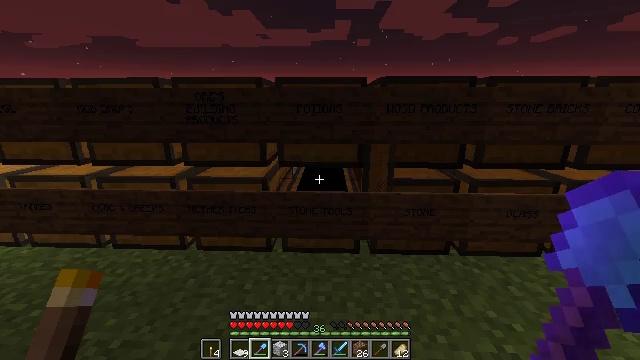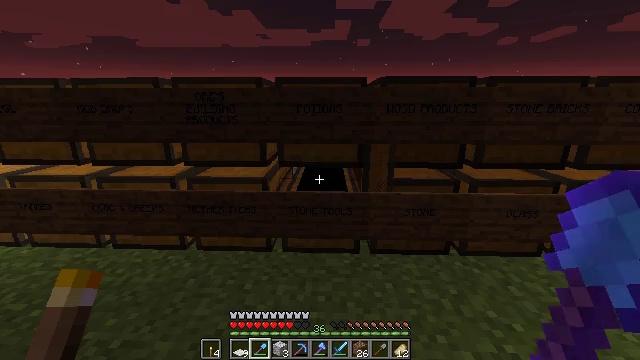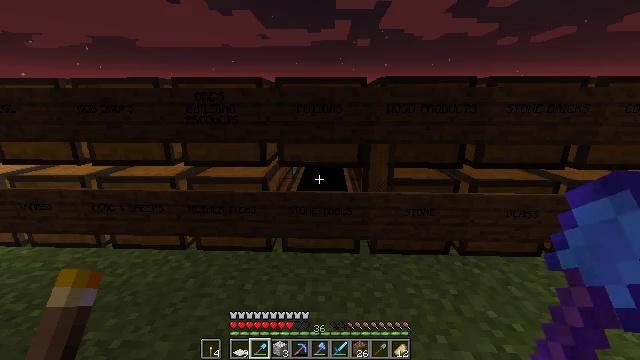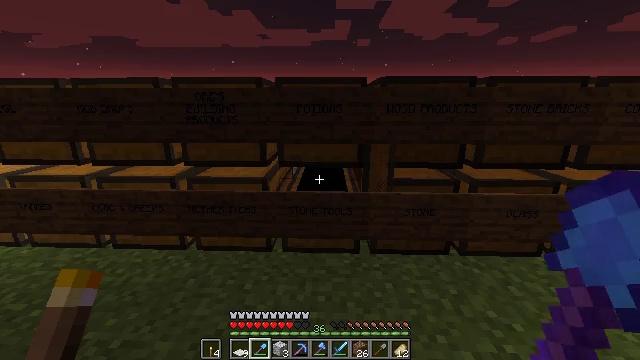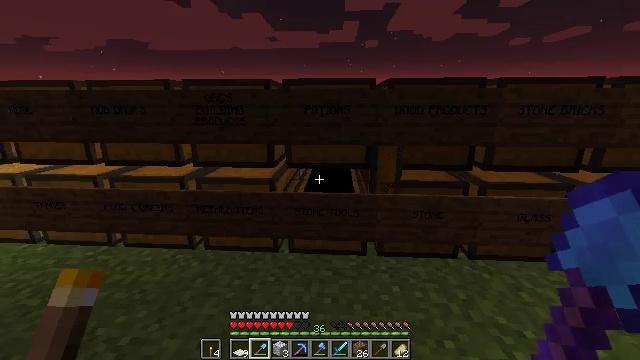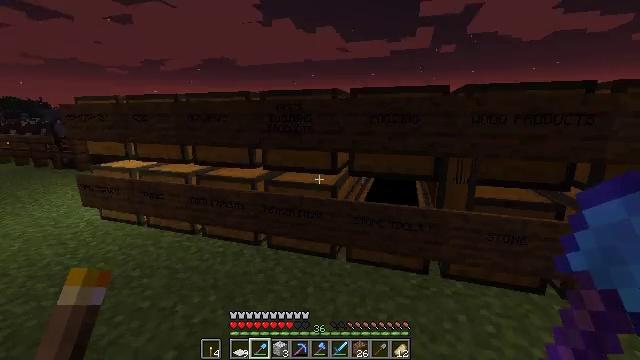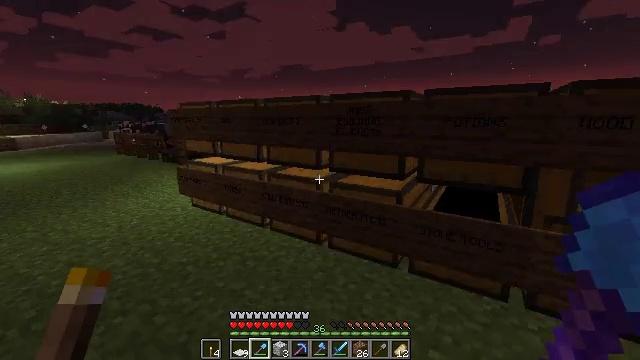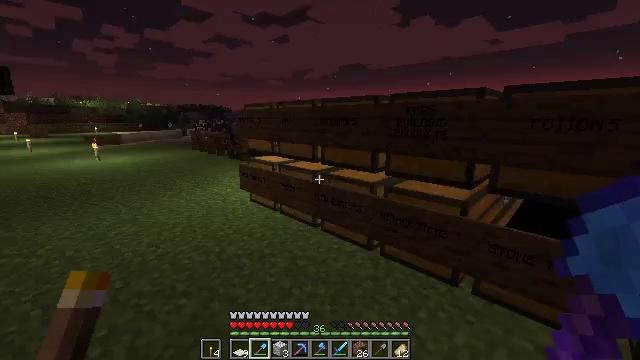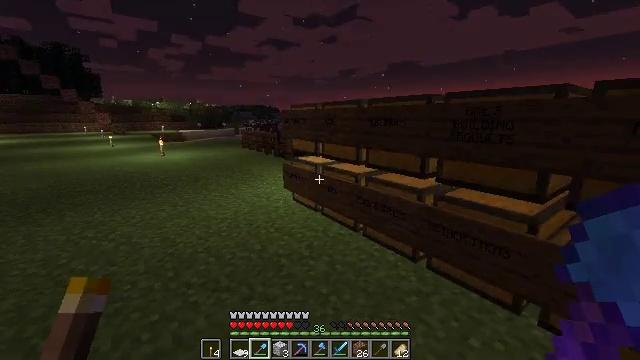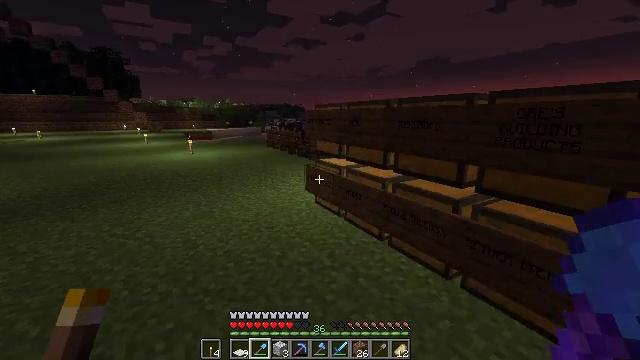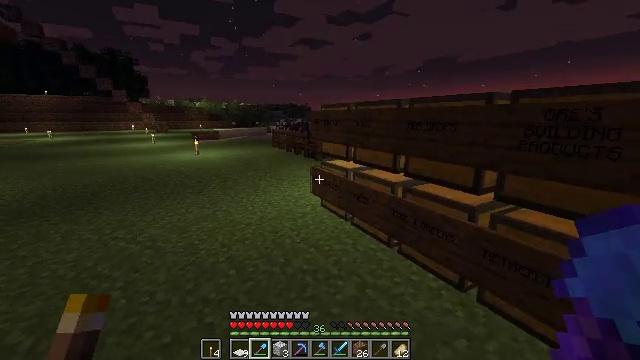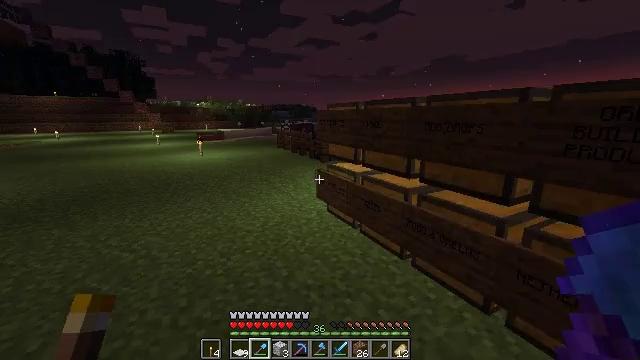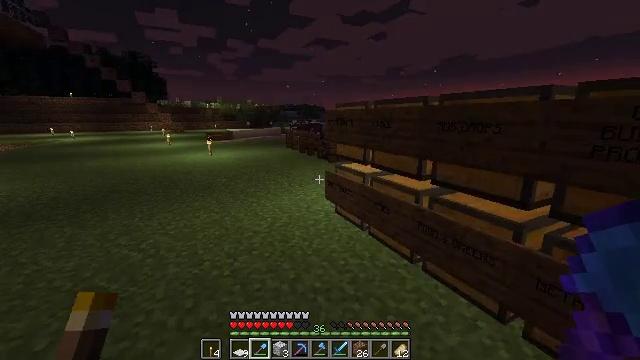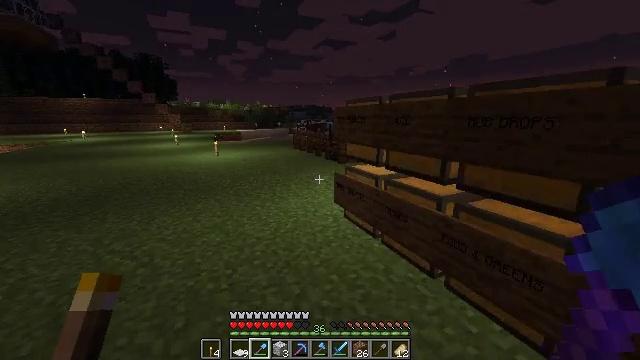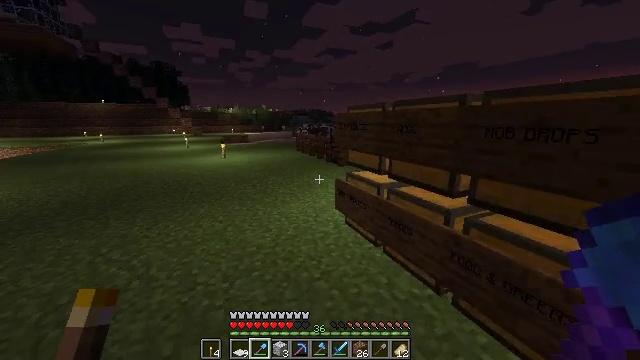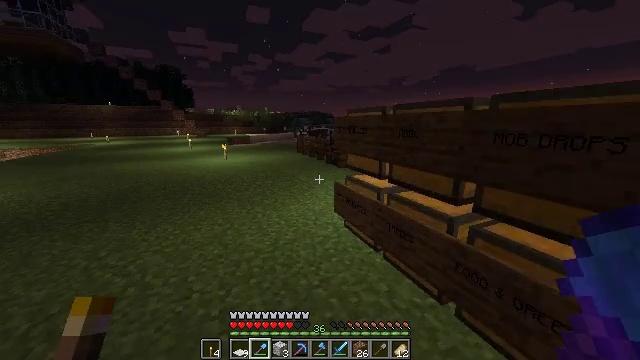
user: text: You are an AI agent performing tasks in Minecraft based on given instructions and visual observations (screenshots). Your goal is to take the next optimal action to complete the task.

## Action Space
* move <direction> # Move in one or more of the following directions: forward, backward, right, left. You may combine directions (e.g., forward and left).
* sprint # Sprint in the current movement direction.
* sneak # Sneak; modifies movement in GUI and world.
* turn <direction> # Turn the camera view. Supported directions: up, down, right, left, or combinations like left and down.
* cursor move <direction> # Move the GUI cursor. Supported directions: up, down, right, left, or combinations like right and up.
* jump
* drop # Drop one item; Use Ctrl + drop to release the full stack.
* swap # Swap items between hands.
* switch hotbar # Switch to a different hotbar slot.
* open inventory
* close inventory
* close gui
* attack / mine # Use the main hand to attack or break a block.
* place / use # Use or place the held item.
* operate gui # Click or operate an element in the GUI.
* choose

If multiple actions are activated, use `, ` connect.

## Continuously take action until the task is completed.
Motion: motion action
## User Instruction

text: Drop a stone shovel.
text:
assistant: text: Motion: no_op
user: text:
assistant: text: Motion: no_op
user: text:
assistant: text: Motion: no_op
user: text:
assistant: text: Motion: turn left
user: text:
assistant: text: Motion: turn left and up
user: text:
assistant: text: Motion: turn left
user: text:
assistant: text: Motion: move forward, turn left
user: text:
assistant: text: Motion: move forward, turn left
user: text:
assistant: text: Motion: move forward, turn left
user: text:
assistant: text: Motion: move forward, turn left
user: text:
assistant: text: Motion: move forward, turn left
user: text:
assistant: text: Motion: move forward, turn left
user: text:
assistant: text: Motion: move forward, sprint, turn left
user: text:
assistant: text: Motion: move forward, sprint
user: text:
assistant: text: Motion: move forward, sprint
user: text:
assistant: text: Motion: move forward, sprint
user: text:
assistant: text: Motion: move forward, sprint
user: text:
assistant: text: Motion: move forward
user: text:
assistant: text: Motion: move forward
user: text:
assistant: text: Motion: move forward, sprint, turn left
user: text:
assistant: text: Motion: move forward, sprint, turn left
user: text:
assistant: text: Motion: move forward, sprint, turn left
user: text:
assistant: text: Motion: move forward, sprint, turn left
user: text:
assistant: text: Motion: move forward, sprint, turn left
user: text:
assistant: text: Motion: move forward, sprint
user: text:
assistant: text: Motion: move forward, sprint
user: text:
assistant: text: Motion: move forward, sprint
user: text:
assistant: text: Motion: move forward, sprint
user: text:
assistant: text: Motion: move forward, sprint
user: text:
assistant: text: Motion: move forward, sprint